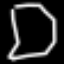
Label: octagon